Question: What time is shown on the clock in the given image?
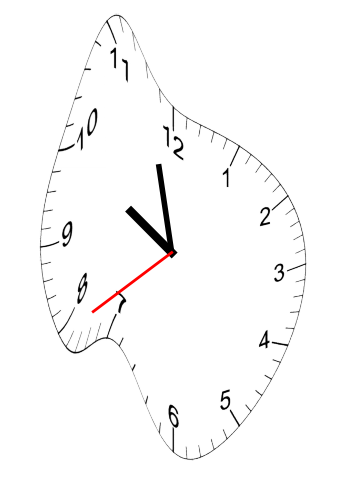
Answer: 09:57:39